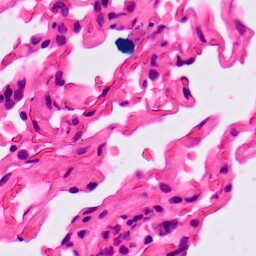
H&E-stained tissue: Lung